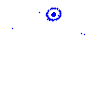
Particle: electron